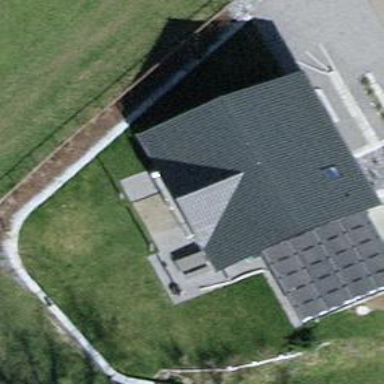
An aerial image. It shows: Simple and straightforward house.